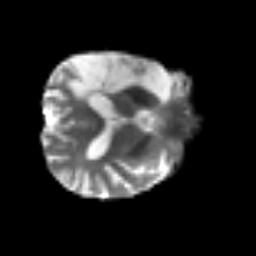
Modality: T2w
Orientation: axial
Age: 56
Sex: male
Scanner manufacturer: siemens
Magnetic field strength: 3 T
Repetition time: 3.2 s
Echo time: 0.081 s